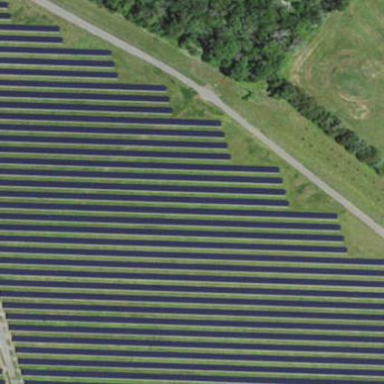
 consisting of solar photovoltaic panels."